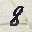
Label: 8